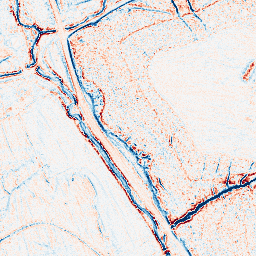
Category: edge_preserving
Decomposition family: anisotropic_diffusion
Decomposition parameters: iterations: 5
kappa: 100
gamma: 0.2
Upsampling method: lanczos
Upsampling parameters: scale: 8
Upsampling scale: 8